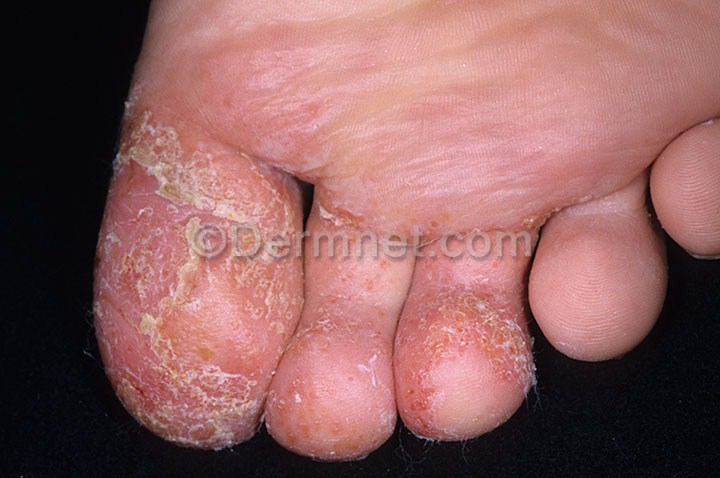
Disease: Atopic Dermatitis Photos